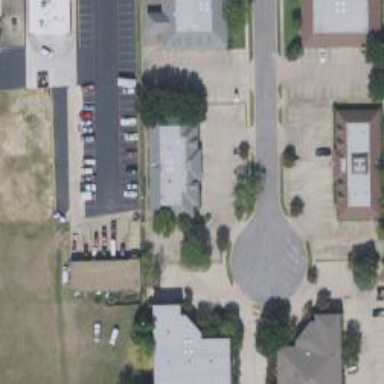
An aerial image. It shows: Commercial area.